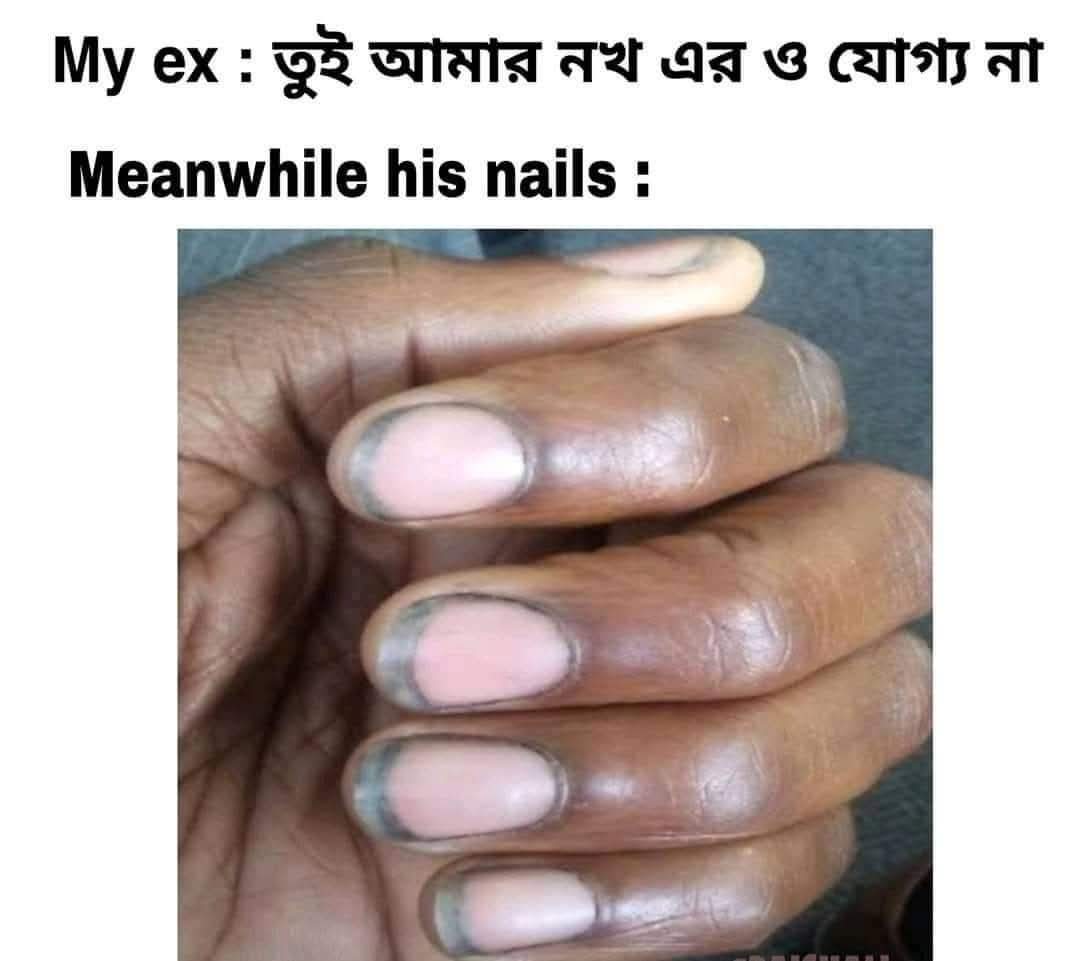
Text: My ex : তুই আমার নখ এর ও যোগ্য না
Meanwhile his nails :
Label: Hate
Hate category: Personal Offence
Targeted group: Individual